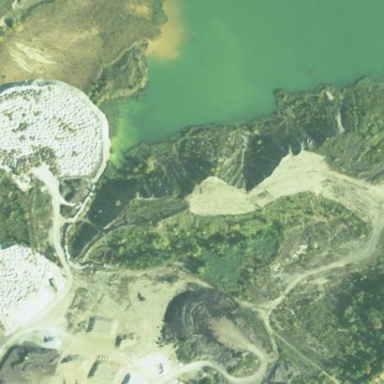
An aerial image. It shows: Quarry area.